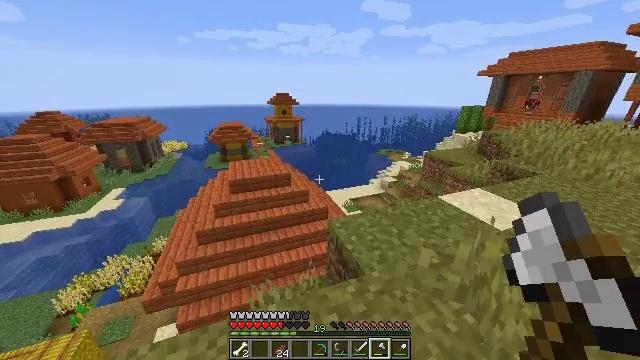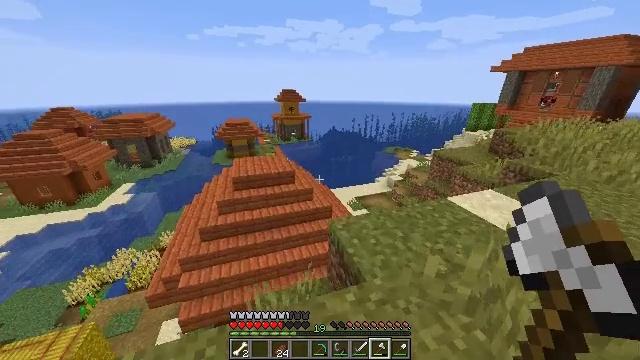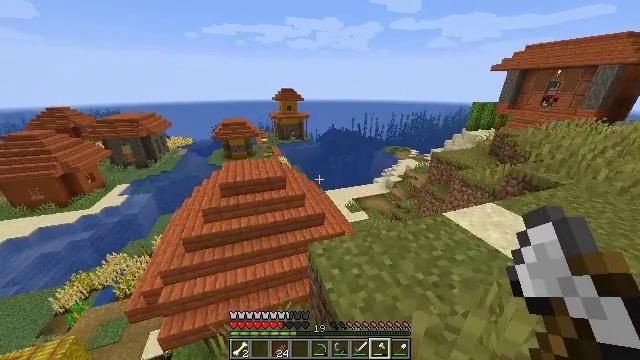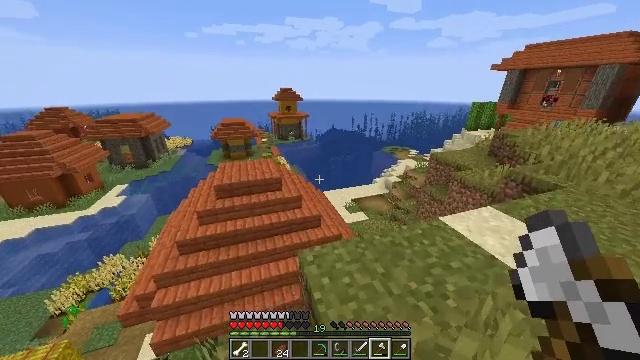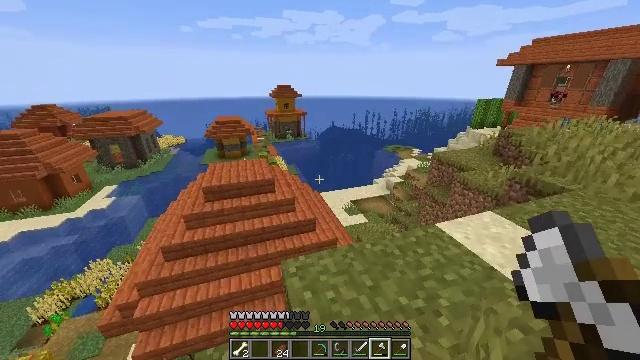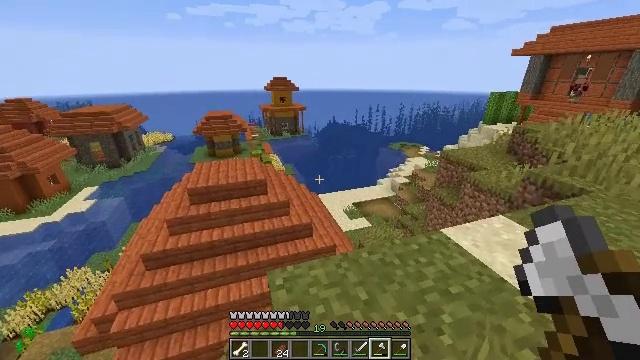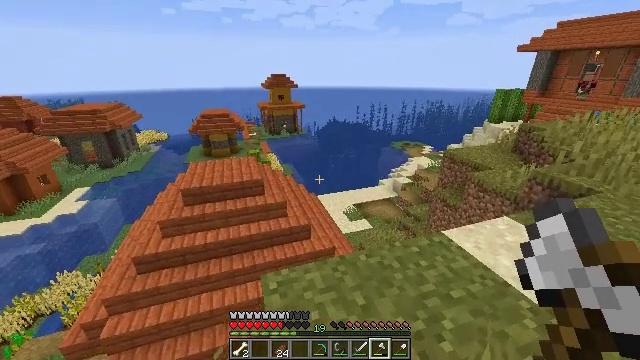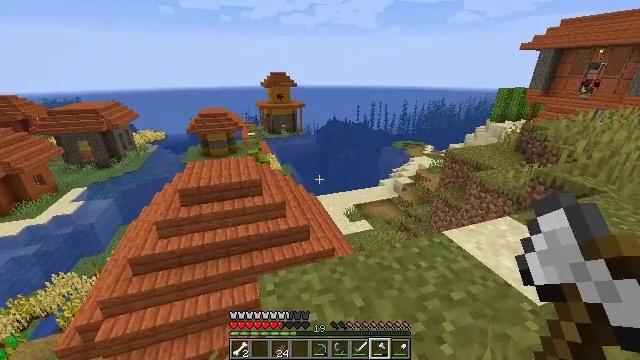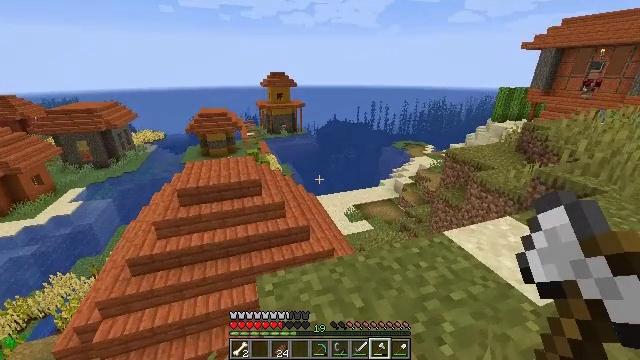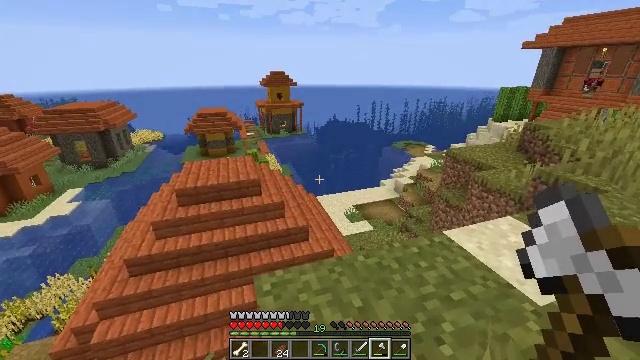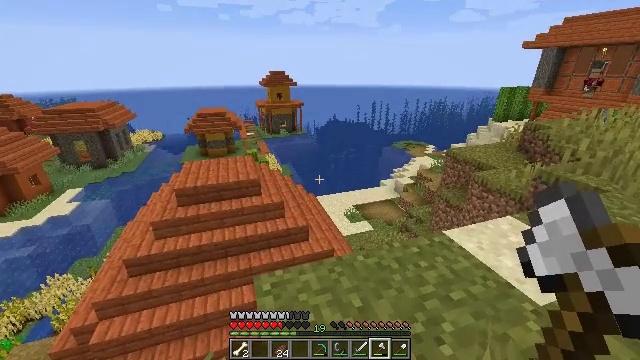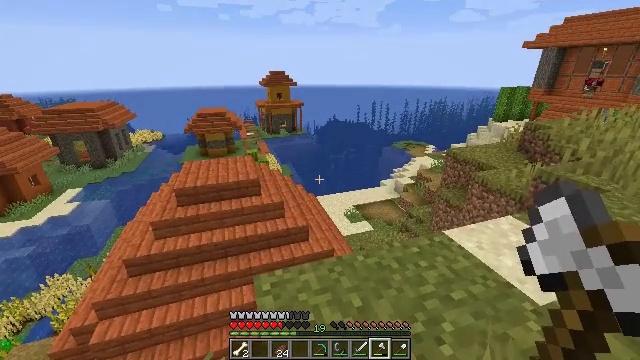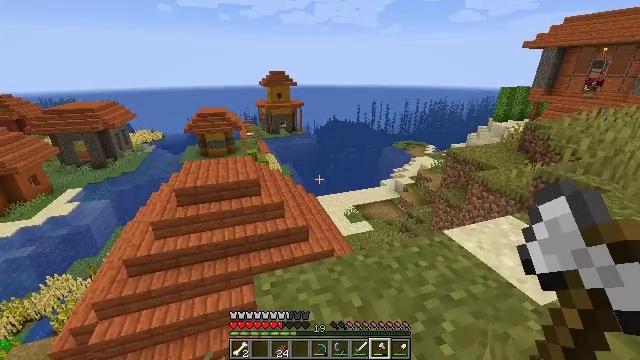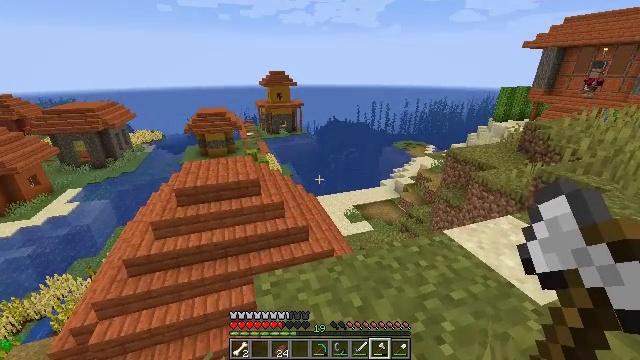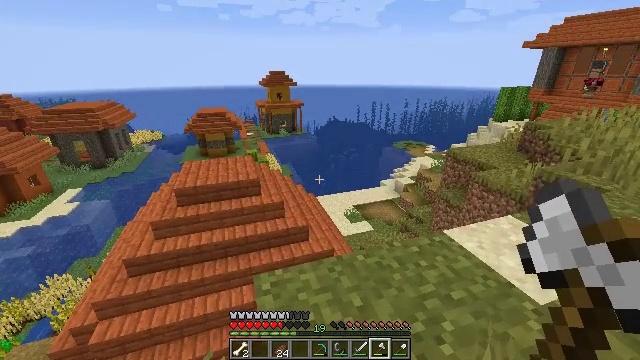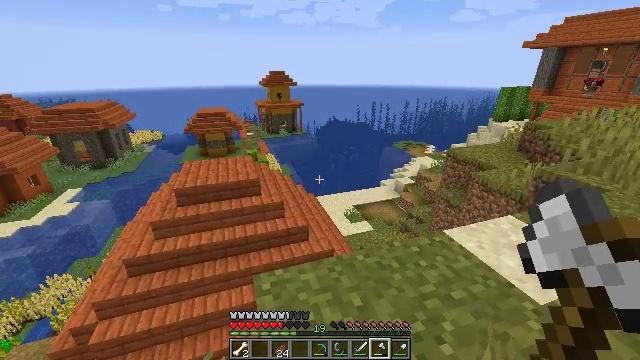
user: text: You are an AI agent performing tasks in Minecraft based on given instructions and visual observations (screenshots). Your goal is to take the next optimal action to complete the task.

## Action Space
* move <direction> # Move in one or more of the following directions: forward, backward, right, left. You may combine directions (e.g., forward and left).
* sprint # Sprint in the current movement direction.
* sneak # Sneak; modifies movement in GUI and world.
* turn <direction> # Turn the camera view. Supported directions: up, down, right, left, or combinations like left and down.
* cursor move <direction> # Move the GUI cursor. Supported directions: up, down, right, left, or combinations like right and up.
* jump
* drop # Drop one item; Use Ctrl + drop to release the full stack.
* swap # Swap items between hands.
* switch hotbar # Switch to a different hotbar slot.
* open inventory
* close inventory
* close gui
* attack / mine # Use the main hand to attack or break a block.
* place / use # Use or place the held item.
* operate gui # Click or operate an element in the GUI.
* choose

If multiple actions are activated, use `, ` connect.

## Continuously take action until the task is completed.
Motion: motion action
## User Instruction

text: Combine materials at a crafting table to make chainmail boots.
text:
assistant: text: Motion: move forward and move right, turn left
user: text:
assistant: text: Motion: move forward and move right
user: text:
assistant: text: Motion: move right
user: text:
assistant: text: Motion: no_op
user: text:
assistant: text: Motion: no_op
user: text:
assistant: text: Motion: no_op
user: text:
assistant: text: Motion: no_op
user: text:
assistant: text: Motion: no_op
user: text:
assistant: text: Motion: no_op
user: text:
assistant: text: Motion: no_op
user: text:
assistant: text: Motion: no_op
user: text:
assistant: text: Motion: no_op
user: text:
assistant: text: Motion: no_op
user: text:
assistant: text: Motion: no_op
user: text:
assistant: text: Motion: no_op
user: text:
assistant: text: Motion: no_op
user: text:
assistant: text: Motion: no_op
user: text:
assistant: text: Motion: no_op
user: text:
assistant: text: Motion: no_op
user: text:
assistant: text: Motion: no_op
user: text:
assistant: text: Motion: no_op
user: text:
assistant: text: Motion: turn right
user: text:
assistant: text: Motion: turn right
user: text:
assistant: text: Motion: turn right and up
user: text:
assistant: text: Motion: turn right
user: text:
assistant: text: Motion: no_op
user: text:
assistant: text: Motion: no_op
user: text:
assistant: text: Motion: no_op
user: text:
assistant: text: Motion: no_op
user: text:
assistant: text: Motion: no_op